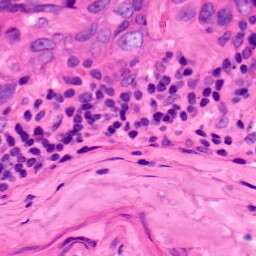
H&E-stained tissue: Lung